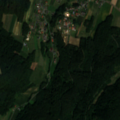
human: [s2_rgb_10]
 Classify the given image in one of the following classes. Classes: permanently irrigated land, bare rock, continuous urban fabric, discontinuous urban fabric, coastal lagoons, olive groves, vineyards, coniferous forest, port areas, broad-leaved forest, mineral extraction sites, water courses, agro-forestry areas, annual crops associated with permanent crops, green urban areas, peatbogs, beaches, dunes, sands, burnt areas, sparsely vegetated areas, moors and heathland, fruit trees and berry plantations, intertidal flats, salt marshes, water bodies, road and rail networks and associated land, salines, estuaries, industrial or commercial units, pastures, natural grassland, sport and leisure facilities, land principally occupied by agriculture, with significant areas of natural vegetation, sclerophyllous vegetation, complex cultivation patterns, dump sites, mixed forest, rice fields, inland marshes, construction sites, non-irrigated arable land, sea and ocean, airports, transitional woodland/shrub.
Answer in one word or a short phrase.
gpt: non-irrigated arable land, pastures, complex cultivation patterns, broad-leaved forest